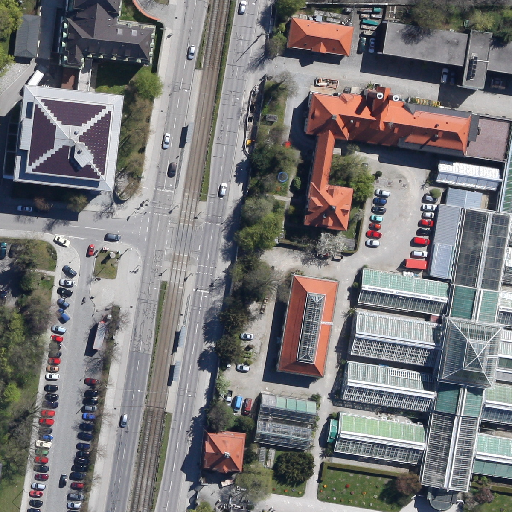
Referring expression: sidewalk along with tree